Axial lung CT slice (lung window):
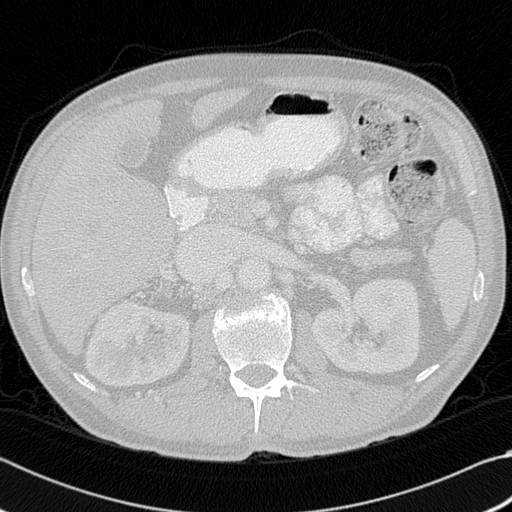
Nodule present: no